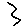
Label: zigzag